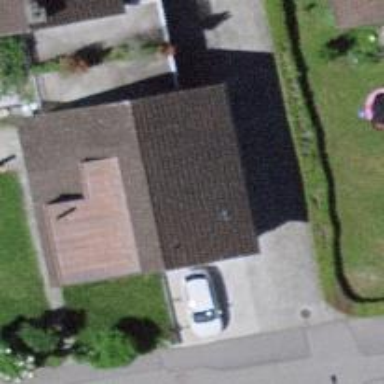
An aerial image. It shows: Simple and straightforward house.